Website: crate-barrel
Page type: customer-info-address
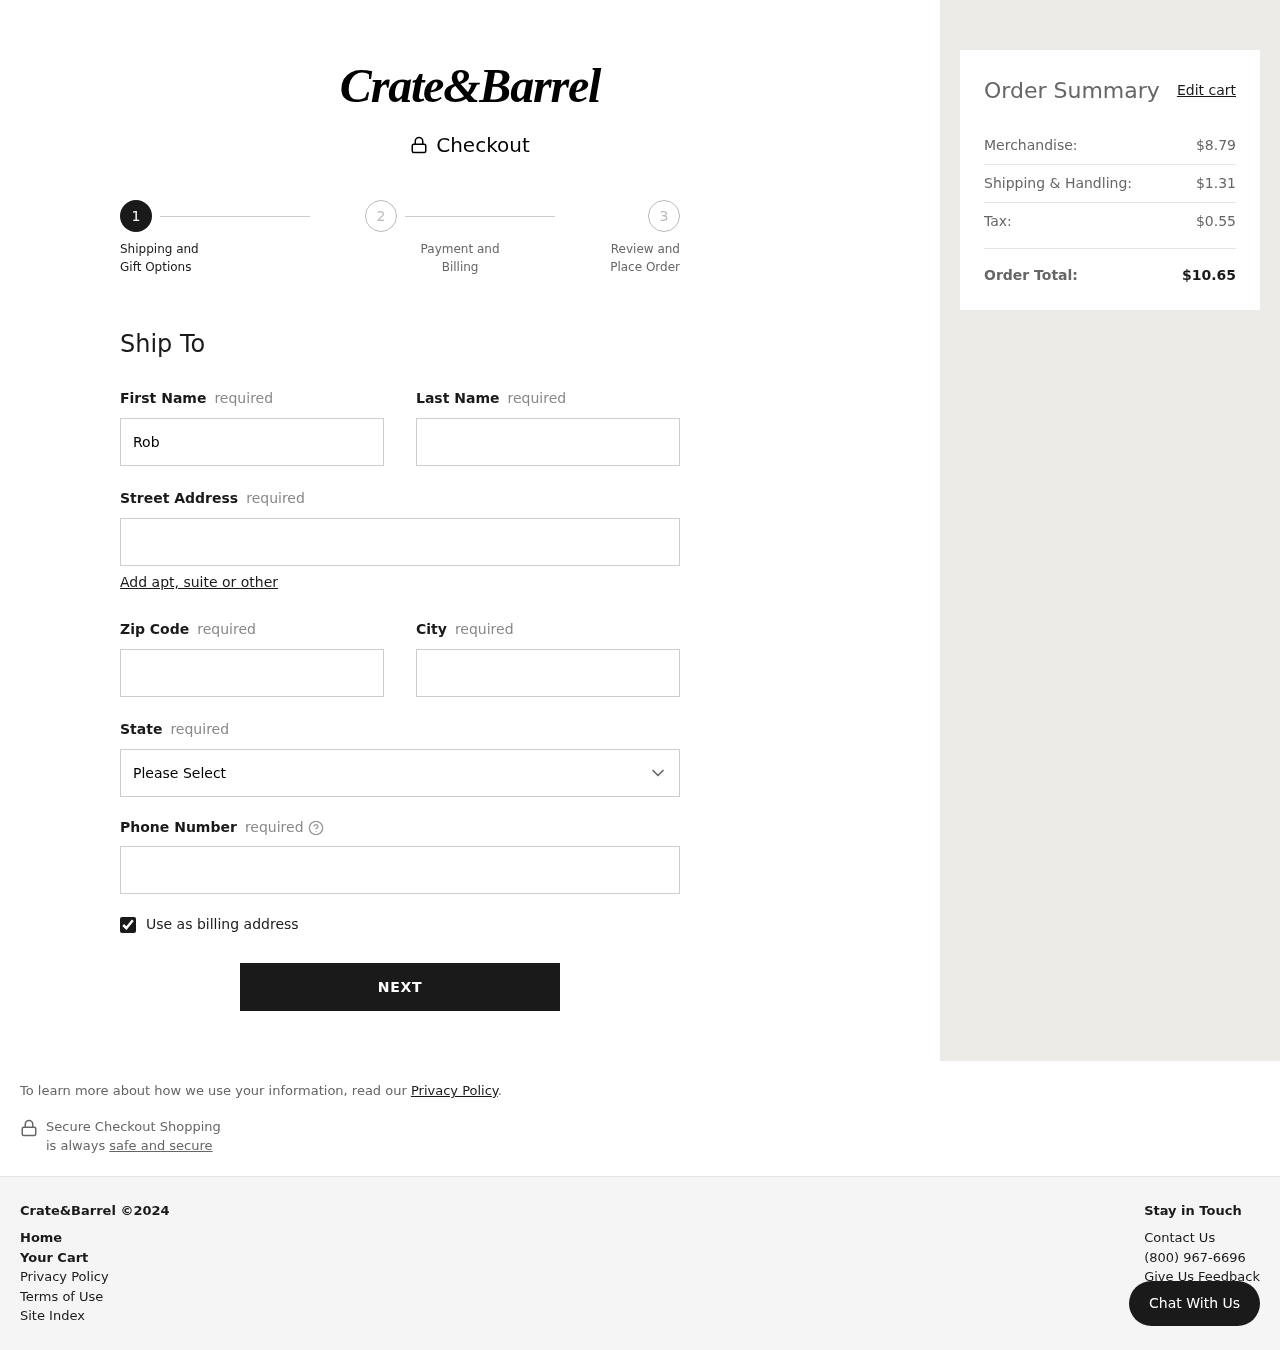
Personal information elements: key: PII_CITY
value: North Michael
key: PII_FIRSTNAME
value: Roberto
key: PII_LASTNAME
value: Campbell
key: PII_PHONE
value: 3069639542
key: PII_POSTCODE
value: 20194
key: PII_STATE
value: Nevada
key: PII_STREET
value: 49568 Baldwin Knoll Suite 623
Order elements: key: ORDER_SUBTOTAL
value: $8.79
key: ORDER_SHIPPING_COST
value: $1.31
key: ORDER_TAX
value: $0.55
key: ORDER_TOTAL
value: $10.65